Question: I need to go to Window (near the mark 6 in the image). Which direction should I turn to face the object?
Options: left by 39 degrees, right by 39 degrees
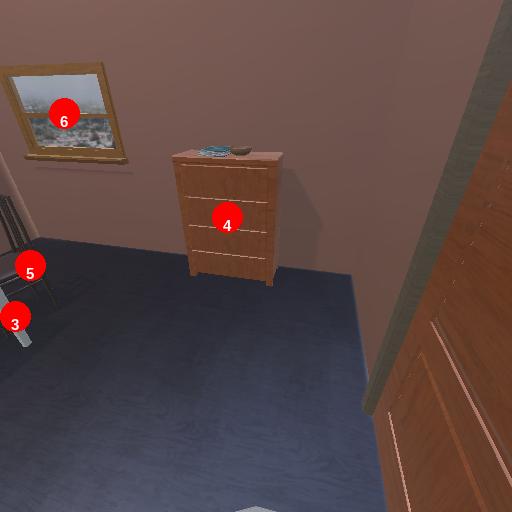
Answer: left by 39 degrees